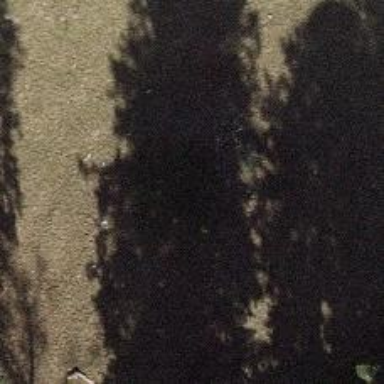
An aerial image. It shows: Single tag "natural: tree."